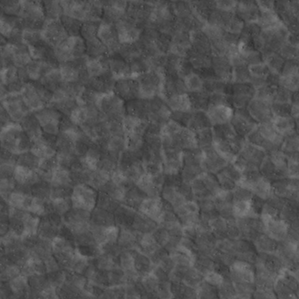
Label: non_frost